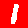
Digit: 1